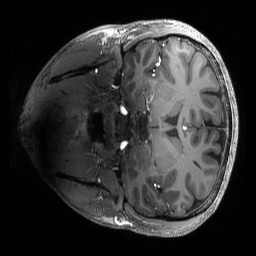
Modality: T1w
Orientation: coronal
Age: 24
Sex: female
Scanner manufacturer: siemens
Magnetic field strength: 6.98 T
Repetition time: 2.53 s
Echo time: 0.00176 s